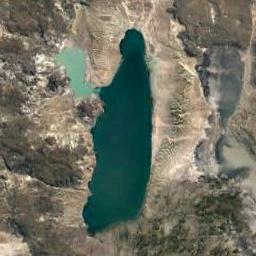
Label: lake